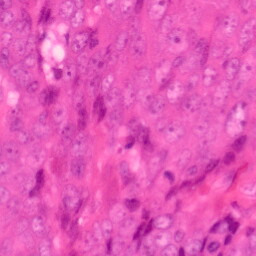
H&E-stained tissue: Colon